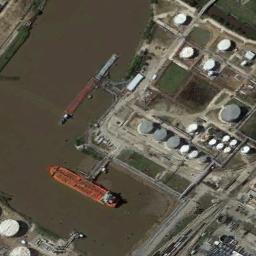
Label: ship